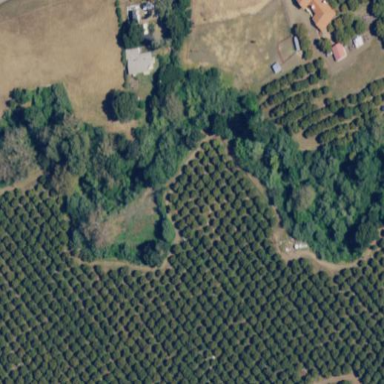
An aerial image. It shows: Orchard.